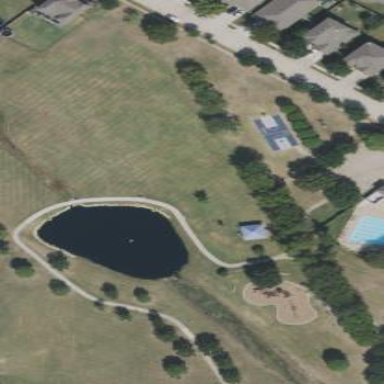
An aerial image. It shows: Pond surrounded by natural water.